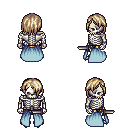
a pixel art fantasy rpg character, male body template, skeleton, overskirt, gold greaves, white blonde bangs hairstyle, metal boots, dagger, four views (front, back, left, right), 2x2 character sprite sheet, small pixel art, hard edges, no anti-aliasing